Field crop: maize
Growth stage: 1
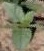
Species: datura